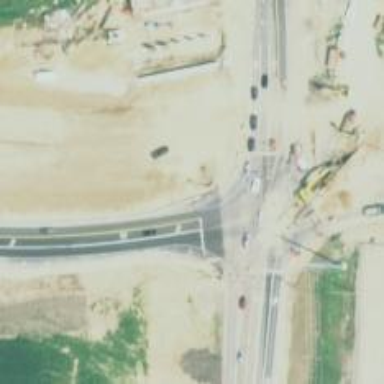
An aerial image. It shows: Secondary link road.